Question: I just came accross <URL>:

Please let me know what difference in poor-->better for the last 5 items.
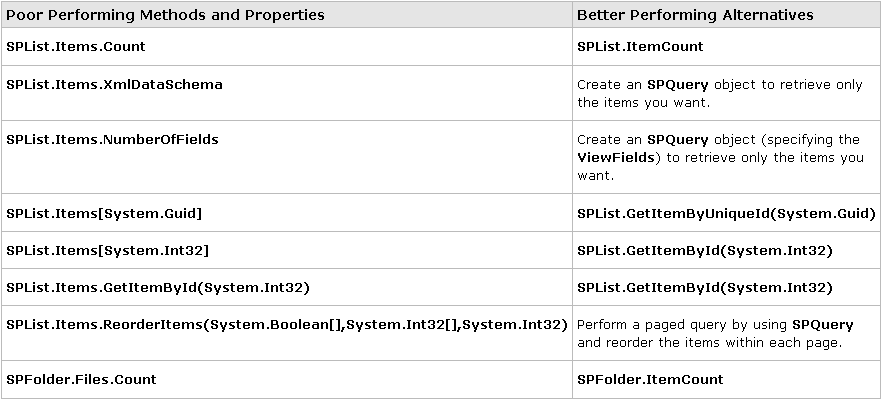
Answer: he reason for all of this is quite simple. When you write SPList.Items.Count to get the total number of items, SPList.Items returns the collection of all items in the list.
You don't want the all items, this can be an expensive action.
By writing SPList.ItemCount, you make sure you only read a number from the database, and not all items.
Essentially, this is true for all items in the list - you should generally avoid using the entire Collection objects (i.e. SPList.Items or SPFolder.Files) when you can. Similarly, if you use them more than once, you should cache them using a local variable.
Here's an example using indexers. Suppose I have a Guid, and want to get an item.
SPListItem item = list.Items[guid];
Looks innocent enough, but it is actually the same as:
SPListItemCollection items = list.Items;
SPListItem item = items[guid];
The point is - SharePoint (and C#, really) doesn't know what you're going to do next, or how you're going to use the collection. The moment you've wrote .Items you already made a slow operation.